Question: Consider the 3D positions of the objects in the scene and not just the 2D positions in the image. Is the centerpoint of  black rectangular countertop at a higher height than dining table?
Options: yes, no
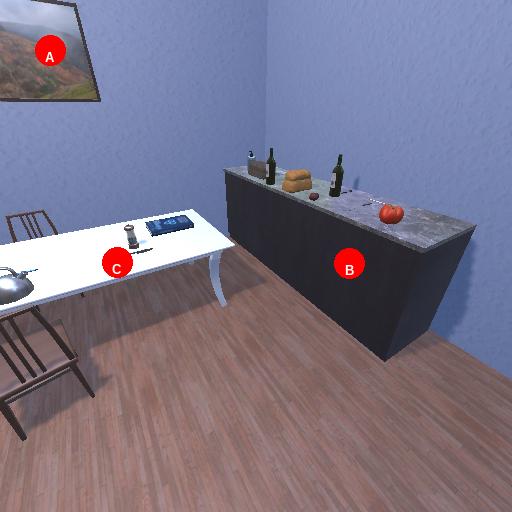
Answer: yes